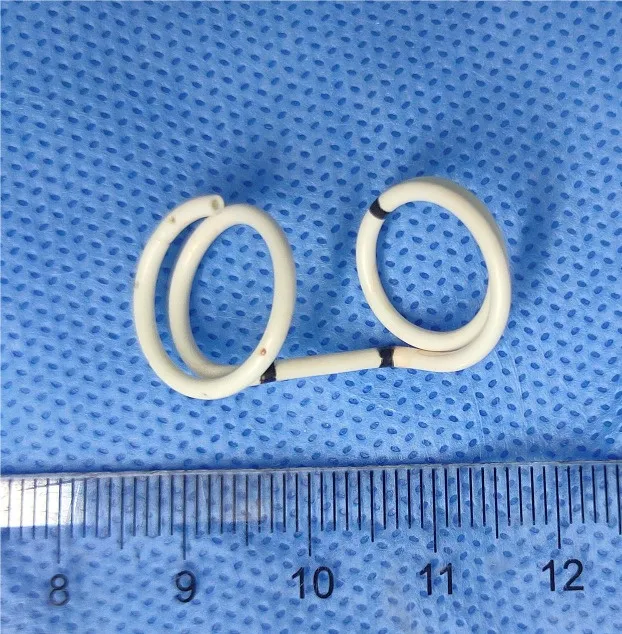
The fetal thoracoamniotic shunt is a double pigtail catheter (scale: centimeters).
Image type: medical_photograph (other_medical_photograph)